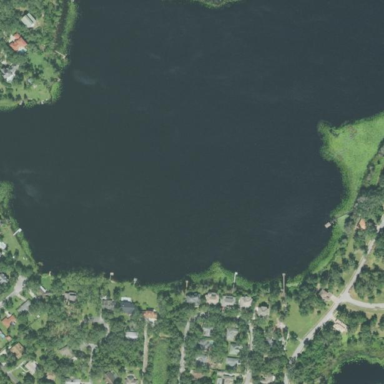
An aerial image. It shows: Beautiful lake surrounded by nature.